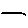
Label: line